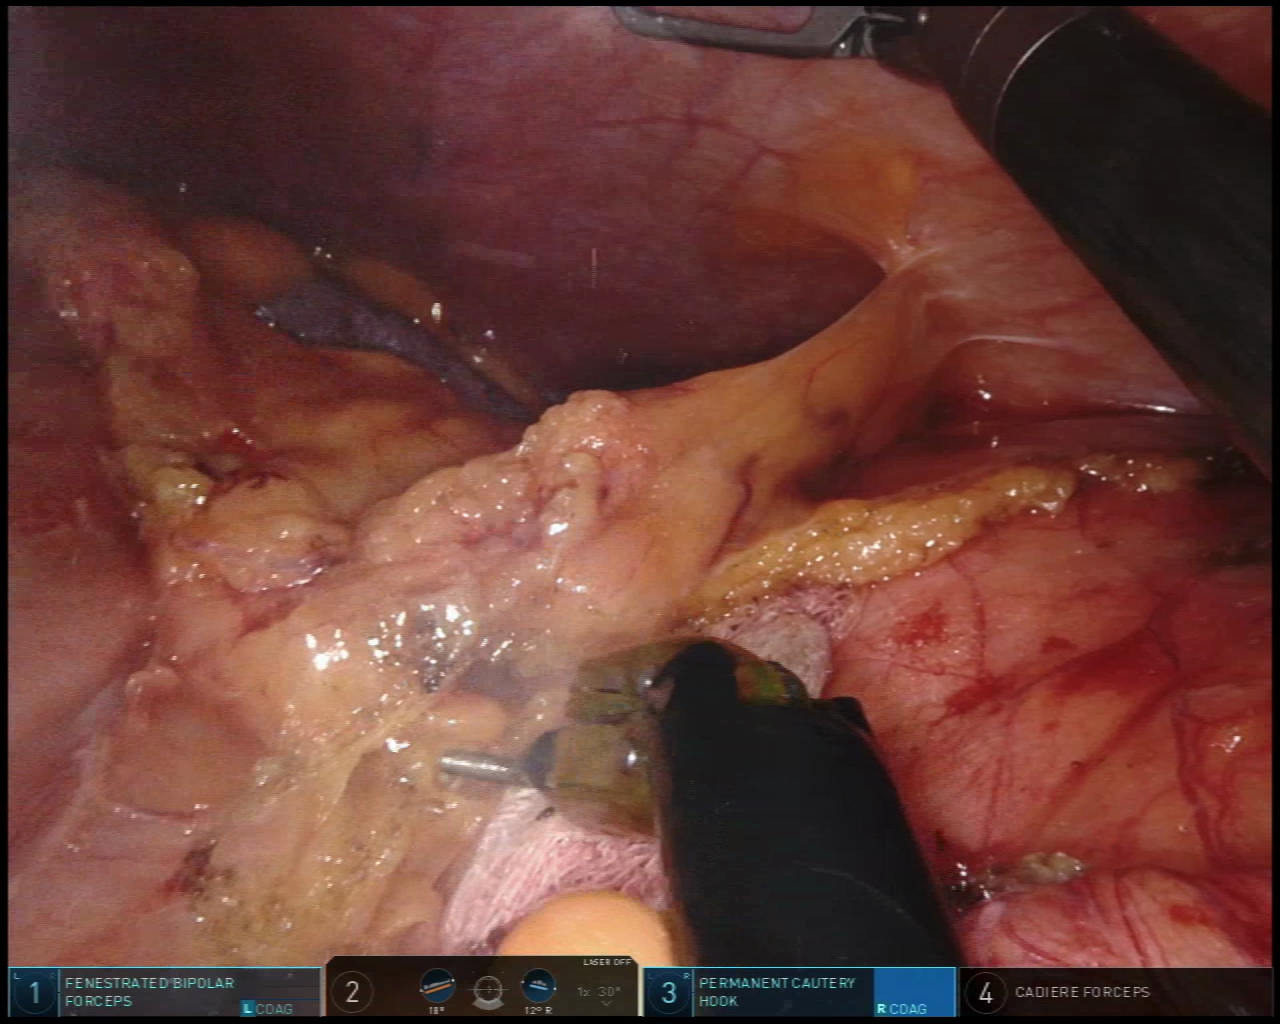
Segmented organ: spleen
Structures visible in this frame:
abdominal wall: yes
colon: yes
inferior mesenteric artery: no
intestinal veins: no
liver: no
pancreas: no
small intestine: no
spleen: yes
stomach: no
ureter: no
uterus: no
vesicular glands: no